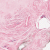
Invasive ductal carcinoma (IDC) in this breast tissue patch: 0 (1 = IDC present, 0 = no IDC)